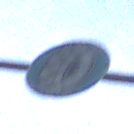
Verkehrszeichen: SchneekettenVorgeschrieben
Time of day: SunriseSunset
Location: Outdoor (Urban)
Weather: PartlyCloudy
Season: NotSpecified
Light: Natural